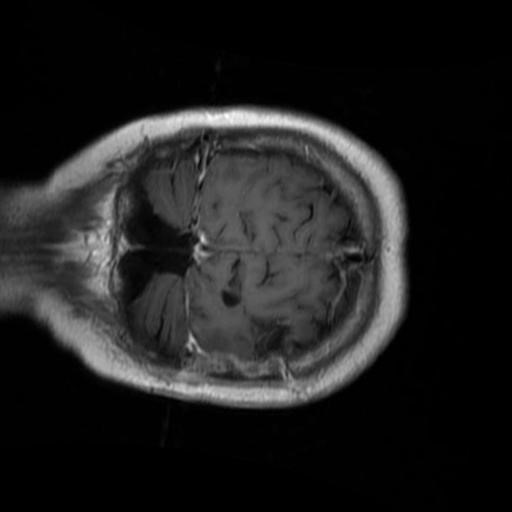
Label: brain_glioma